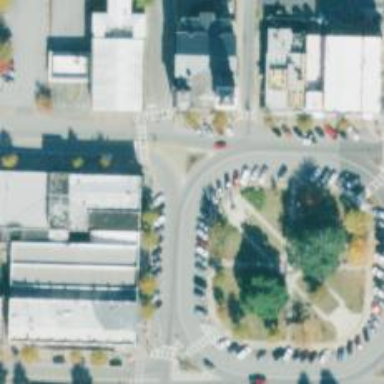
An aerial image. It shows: Secondary road with circular junction.